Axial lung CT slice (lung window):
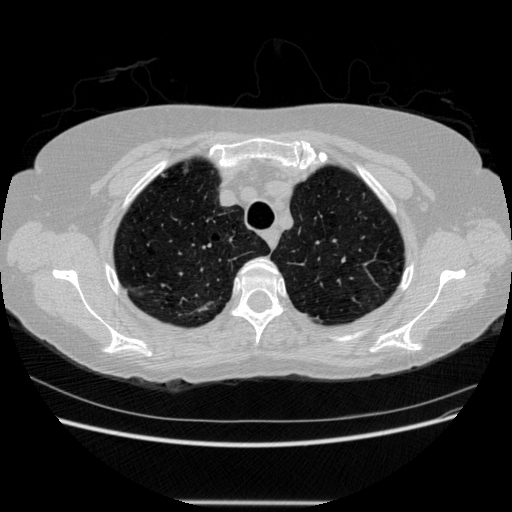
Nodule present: no